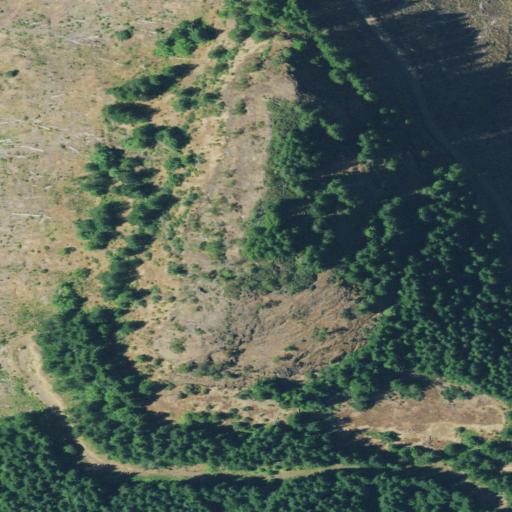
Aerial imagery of mountain in Oregon named Miles Peak containing evergreen forest, shrub, and grassland